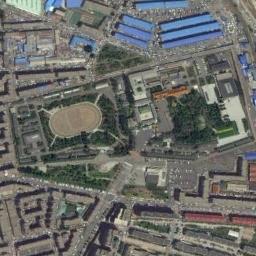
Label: palace